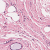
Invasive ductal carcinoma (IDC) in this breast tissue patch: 0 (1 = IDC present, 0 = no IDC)